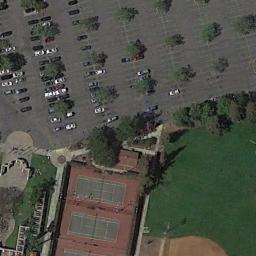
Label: tennis_court